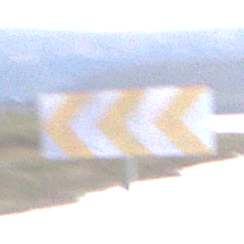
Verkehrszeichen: RichtungstafelnInKurvenGrossRechts
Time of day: SunriseSunset
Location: Outdoor (RoadRail)
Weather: PartlyCloudy
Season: NotSpecified
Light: Natural